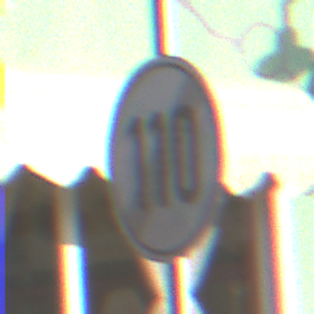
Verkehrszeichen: EndeGeschwindigkeit110
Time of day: MorningAfternoon
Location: Outdoor (Special)
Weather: PartlyCloudy
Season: NotSpecified
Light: Natural